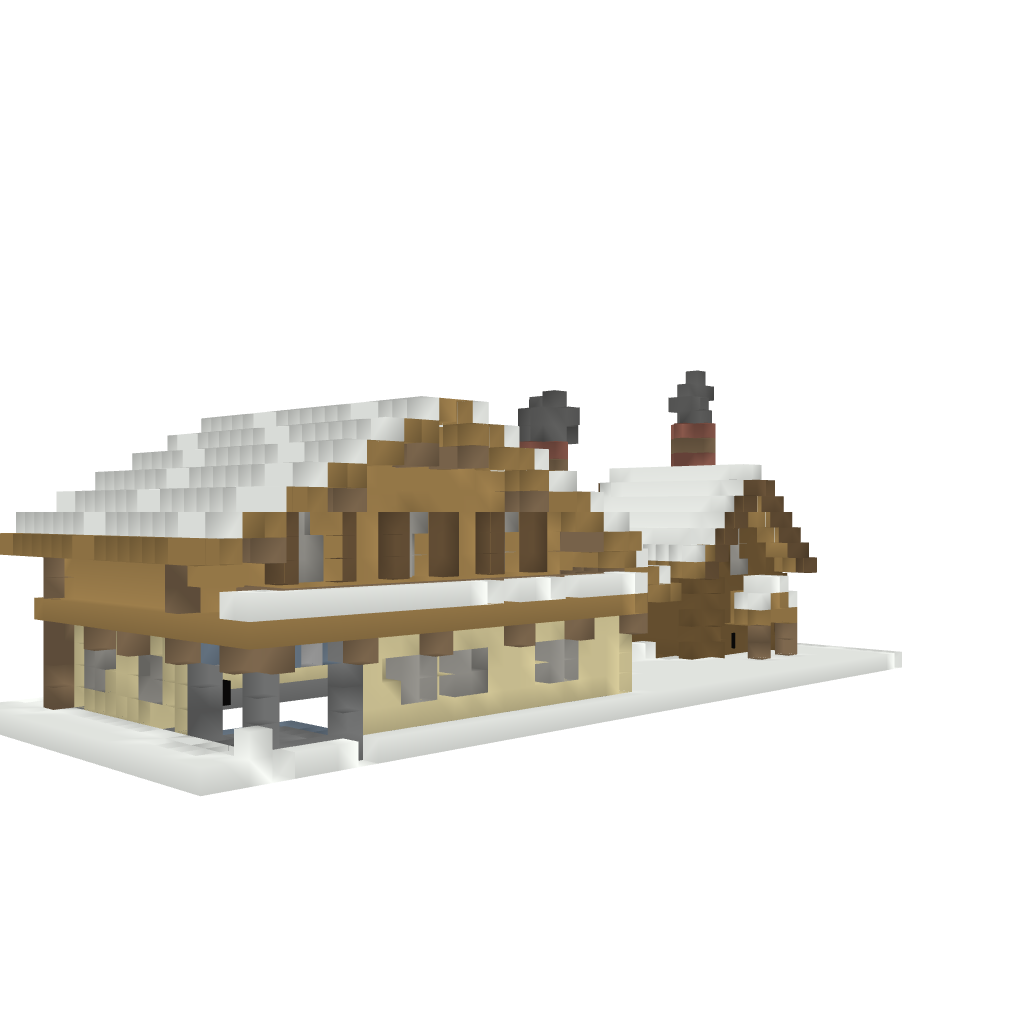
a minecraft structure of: Winter Houses